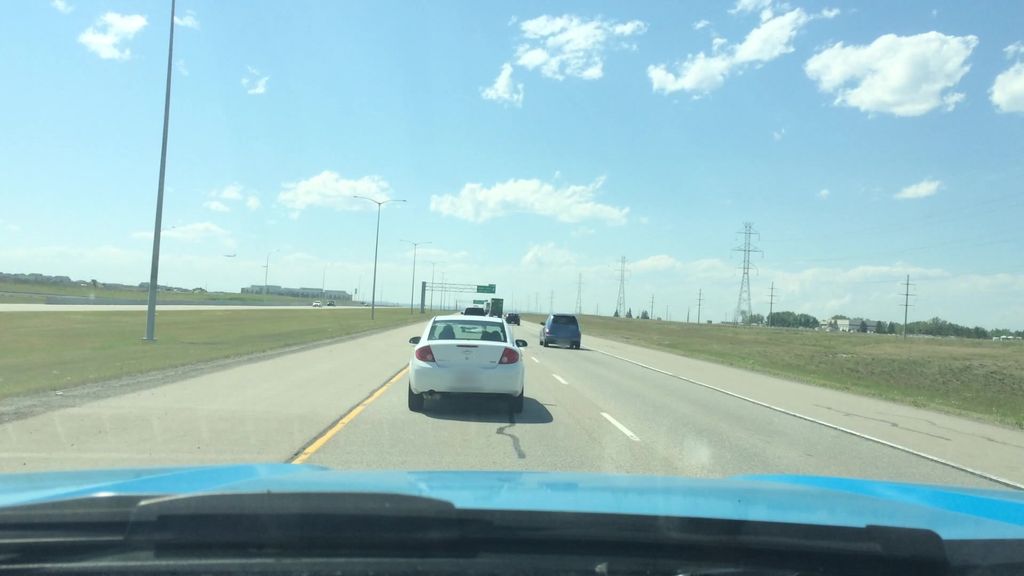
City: calgary